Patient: sex M, age 79
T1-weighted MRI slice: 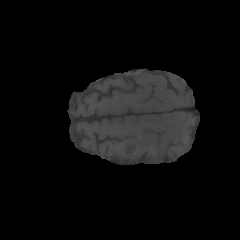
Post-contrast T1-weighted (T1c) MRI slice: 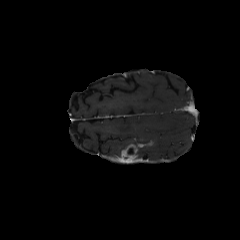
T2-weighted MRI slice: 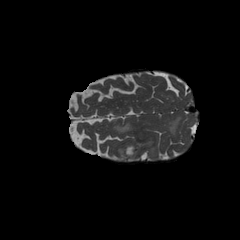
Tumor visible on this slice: yes
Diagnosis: Glioblastoma, IDH-wildtype
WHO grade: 4